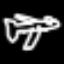
Label: airplane